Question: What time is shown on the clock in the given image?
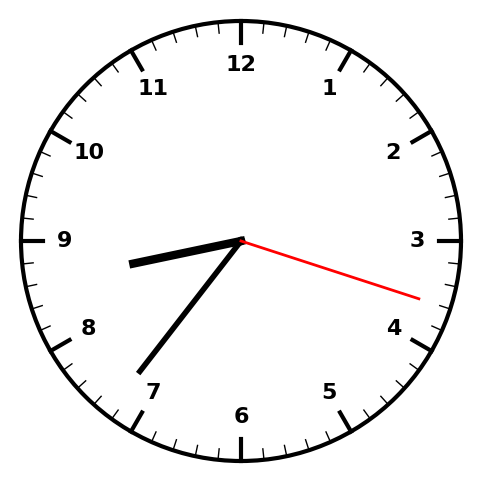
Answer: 08:36:18